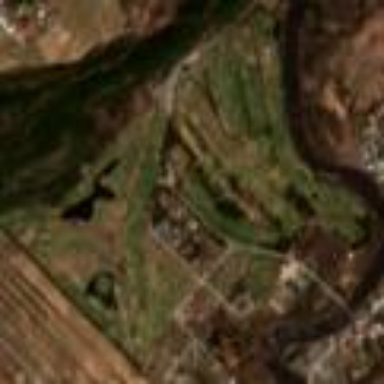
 place for golfing and leisure activities."